Interaction volume radius: 5 \u00c5
Interaction volume height: 15 \u00c5
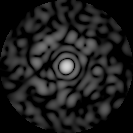
Disorder parameter: 0.8224